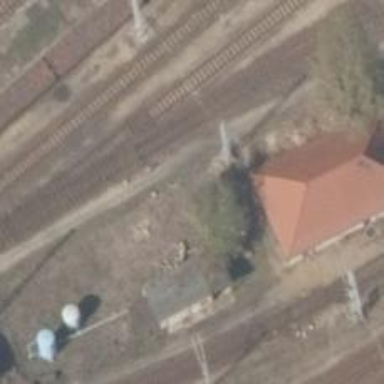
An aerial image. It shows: Railway switch.